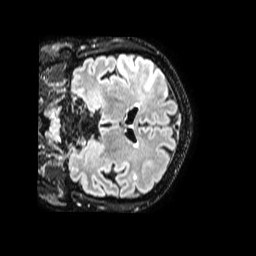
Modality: FLAIR
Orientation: coronal
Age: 57
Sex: male
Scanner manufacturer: philips
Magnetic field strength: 1.5 T
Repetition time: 4.8 s
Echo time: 0.3361 s